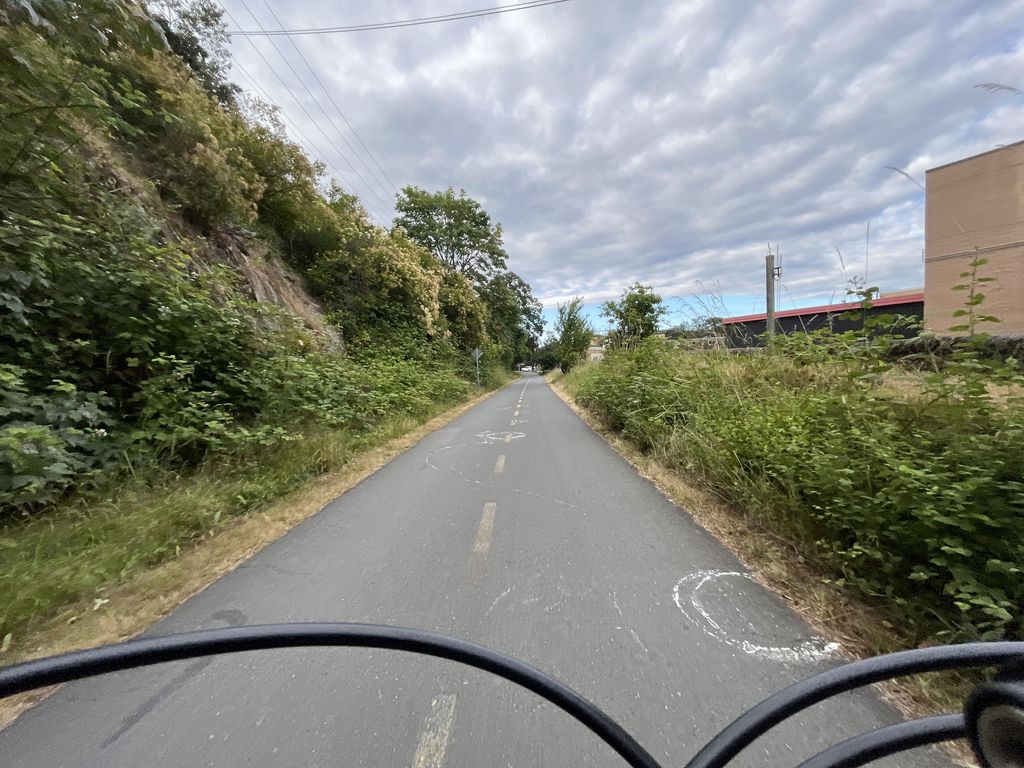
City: victoria